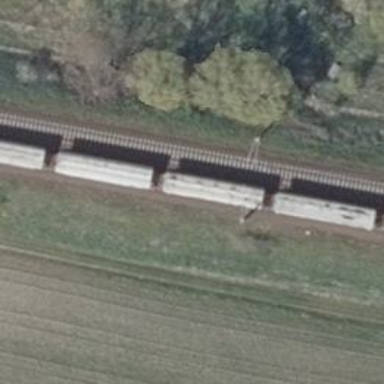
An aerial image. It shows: Milestone along the railway track with catenary mast.